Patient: sex F, age 68
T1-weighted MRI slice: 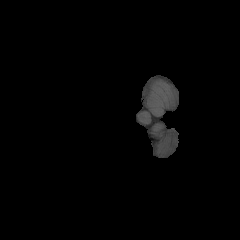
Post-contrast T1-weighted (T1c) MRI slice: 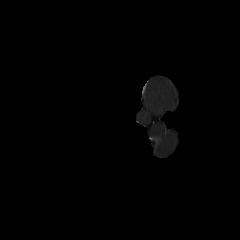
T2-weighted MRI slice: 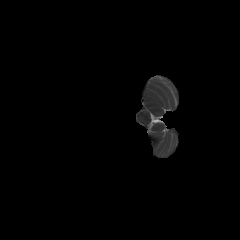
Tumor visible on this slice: no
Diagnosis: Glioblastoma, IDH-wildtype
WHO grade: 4